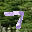
Label: 7